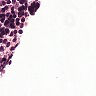
Metastatic tissue present: no